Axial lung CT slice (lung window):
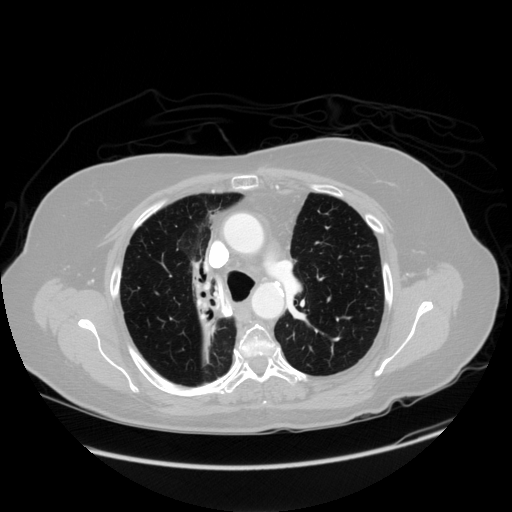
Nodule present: no